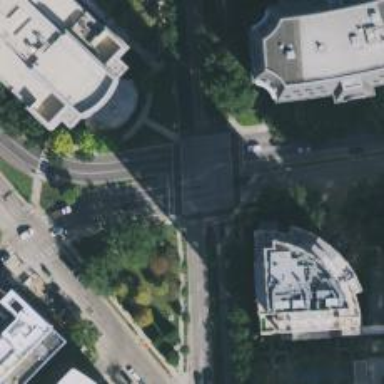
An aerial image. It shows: Secondary road with separate sidewalk.